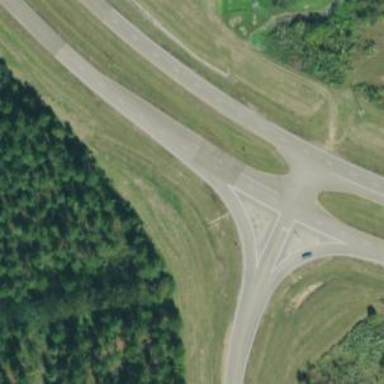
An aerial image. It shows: Secondary link road with asphalt surface.